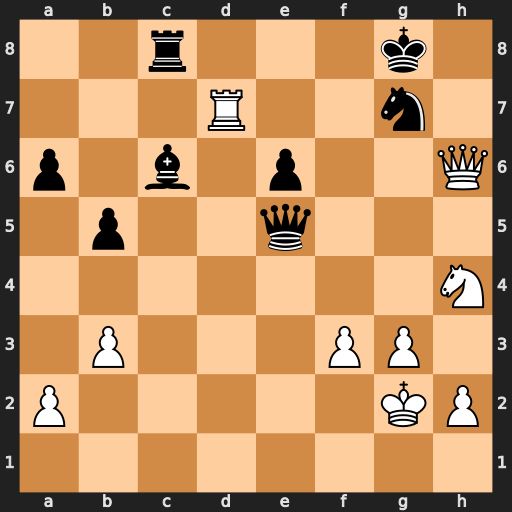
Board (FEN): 2r3k1/3R2n1/p1b1p2Q/1p2q3/7N/1P3PP1/P5KP/8
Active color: w
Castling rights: -
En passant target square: -
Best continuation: Rxg7+ Qxg7 Qxe6+